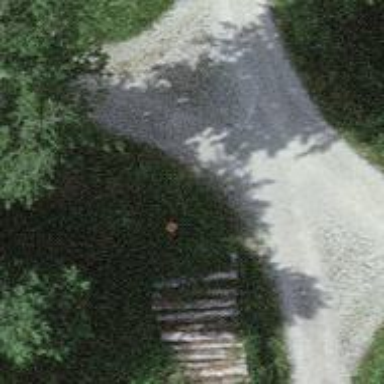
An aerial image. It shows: Orange aerial marker on pole.